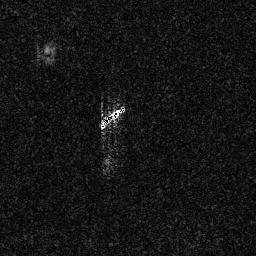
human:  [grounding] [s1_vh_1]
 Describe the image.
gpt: In the satellite image, there is  <ref>1 medium ship </ref> <box>[[38, 40, 49, 50, 0]]</box> located at center.